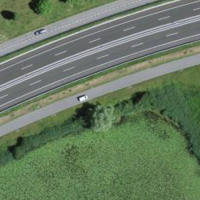
EUNIS habitat code: 57
Species observed at this site:
Falco tinnunculus